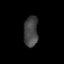
Tissue: prostate
Cell type: T cells
Senescence score: 0.6873
Nuclear area (px): 427
Mean DAPI intensity: 67.836